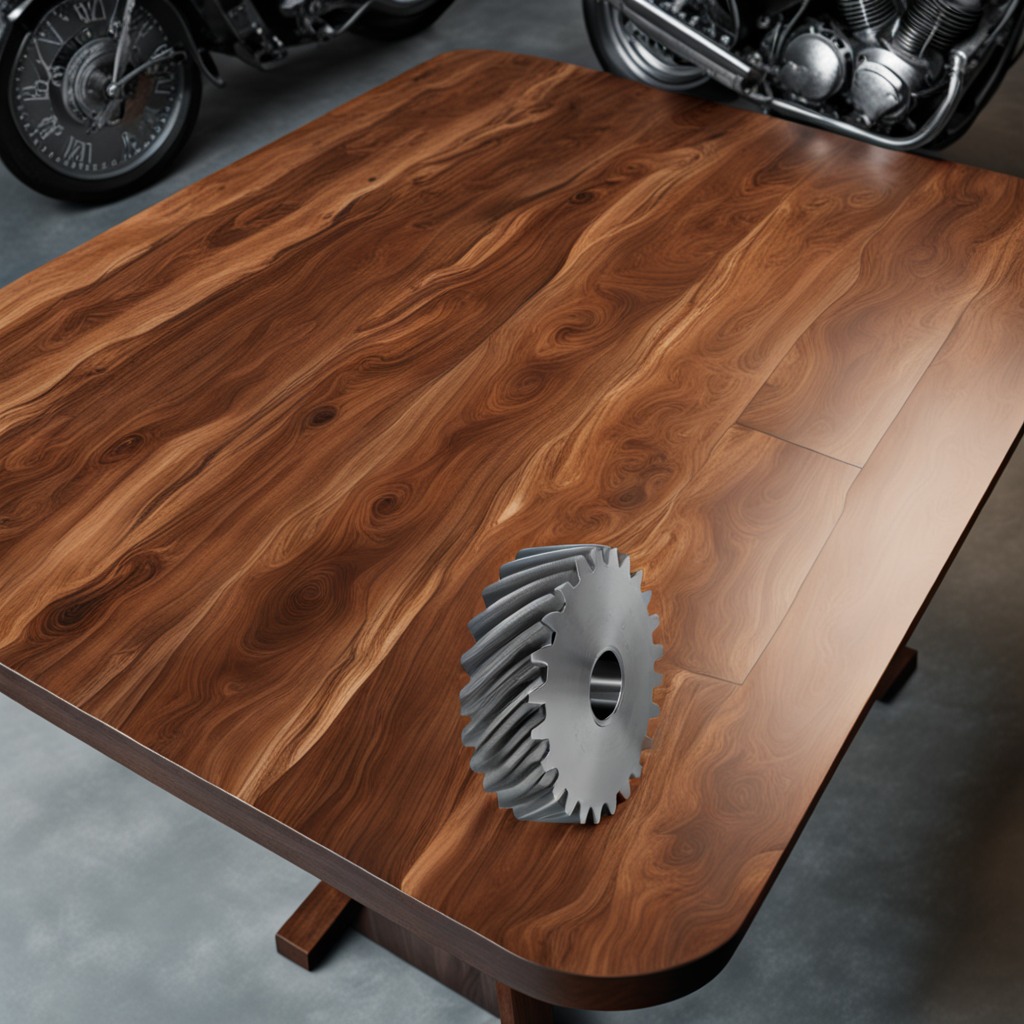
A steel gear with teeth is lying on an oil-spilled wooden table in a vintage motorcycle garage.